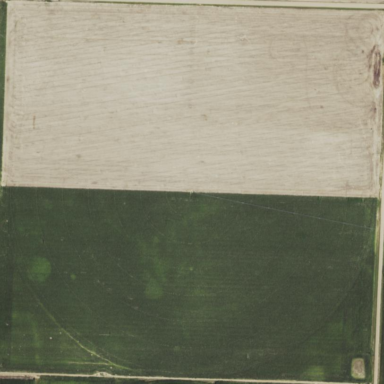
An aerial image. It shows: Farmland with center pivot irrigation system in use.